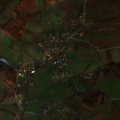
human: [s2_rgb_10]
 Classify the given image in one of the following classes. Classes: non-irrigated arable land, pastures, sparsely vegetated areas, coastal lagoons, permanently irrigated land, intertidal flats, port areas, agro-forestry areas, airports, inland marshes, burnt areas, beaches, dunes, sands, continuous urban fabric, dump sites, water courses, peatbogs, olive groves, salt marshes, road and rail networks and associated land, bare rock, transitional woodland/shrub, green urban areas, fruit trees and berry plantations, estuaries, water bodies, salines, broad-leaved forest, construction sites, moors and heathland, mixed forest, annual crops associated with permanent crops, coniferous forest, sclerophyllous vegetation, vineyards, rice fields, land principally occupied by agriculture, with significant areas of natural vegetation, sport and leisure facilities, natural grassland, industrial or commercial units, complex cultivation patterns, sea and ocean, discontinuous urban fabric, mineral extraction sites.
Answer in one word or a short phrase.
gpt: discontinuous urban fabric, non-irrigated arable land, land principally occupied by agriculture, with significant areas of natural vegetation